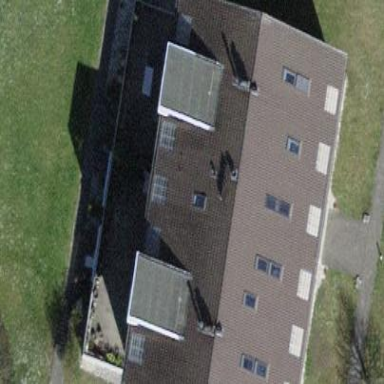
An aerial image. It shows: Building with tiled roof.